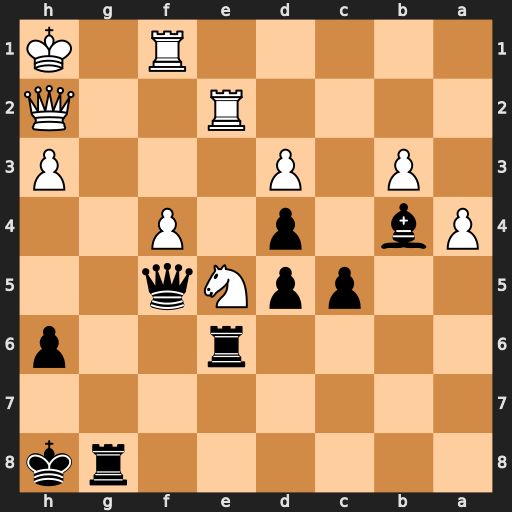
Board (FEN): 6rk/8/4r2p/2ppNq2/Pb1p1P2/1P1P3P/4R2Q/5R1K
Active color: b
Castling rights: -
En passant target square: -
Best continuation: Rxe5 Rxe5 Qxd3